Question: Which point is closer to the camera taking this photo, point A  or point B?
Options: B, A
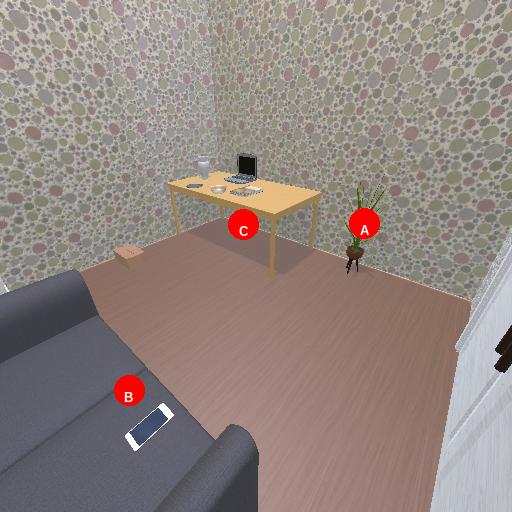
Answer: B